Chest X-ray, AP view. Patient: 22 years old, sex M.
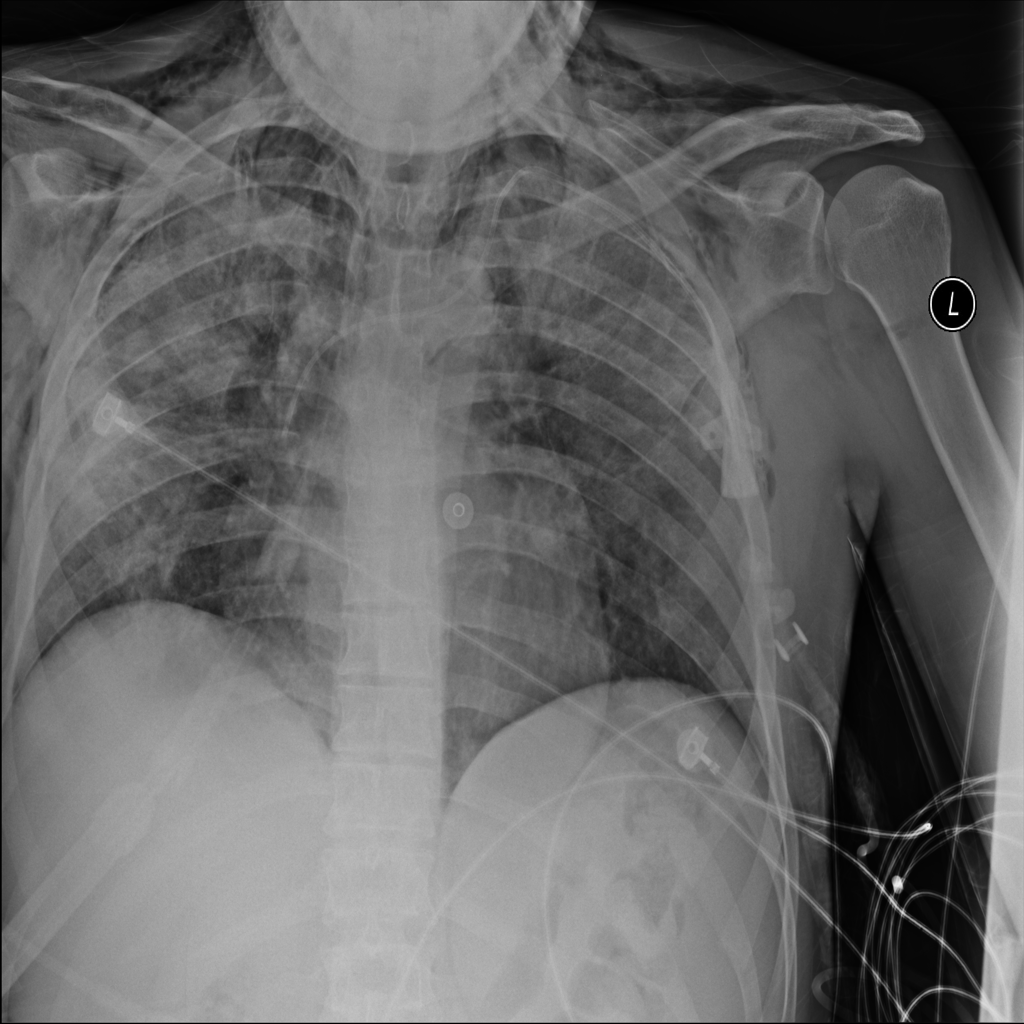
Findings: Infiltration